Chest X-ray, PA view. Patient: 55 years old, sex M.
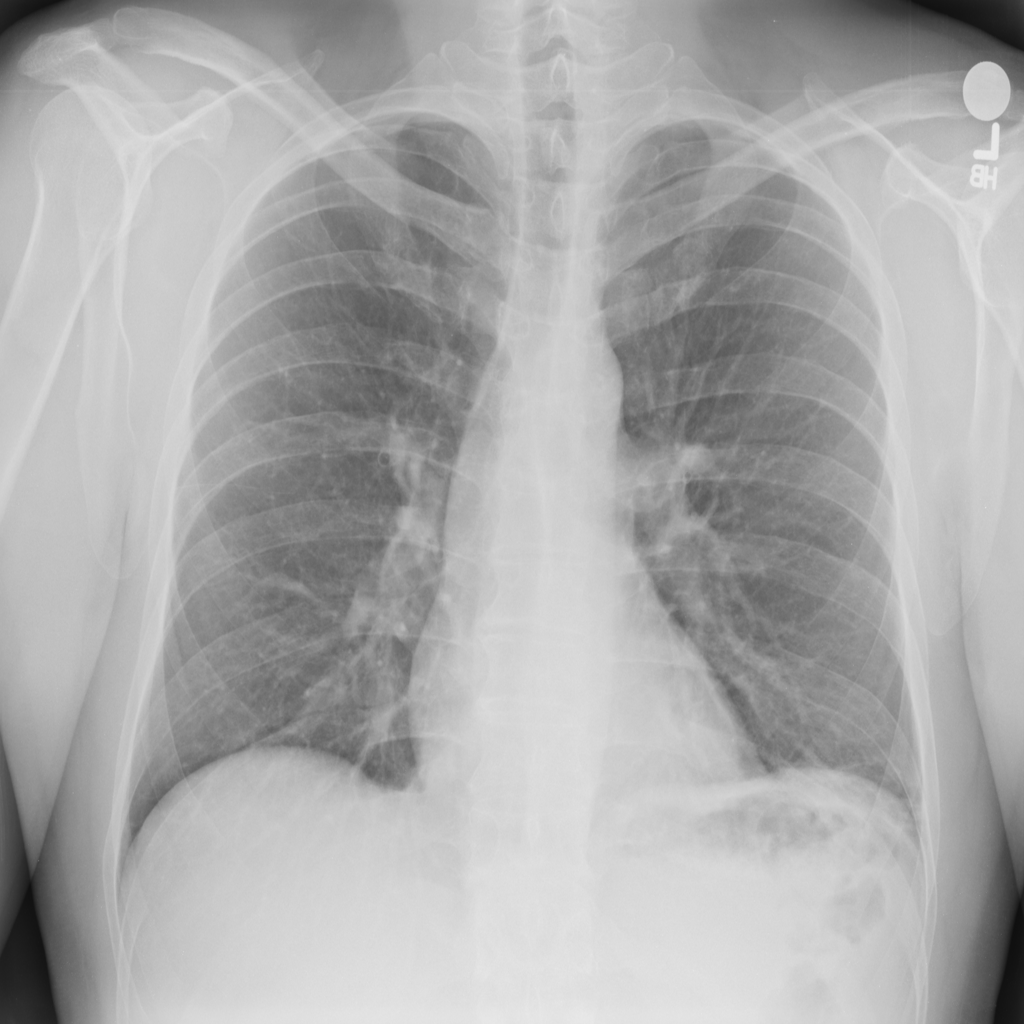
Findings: No Finding